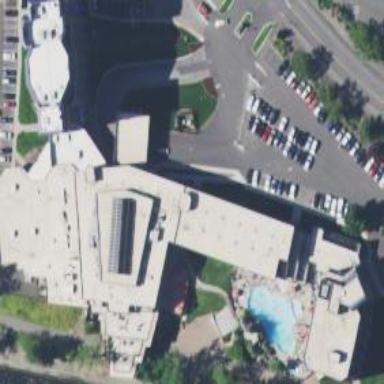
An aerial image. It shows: Hotel building suitable for tourism.